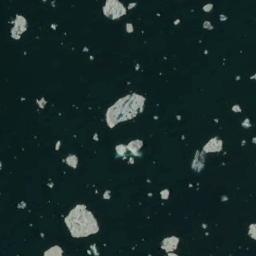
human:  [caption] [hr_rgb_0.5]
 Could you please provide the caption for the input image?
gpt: Some pieces of sea ice of different sizes float in the deep blue sea .

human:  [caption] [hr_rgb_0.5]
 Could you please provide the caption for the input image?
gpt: There are many ice on the deep green sea .

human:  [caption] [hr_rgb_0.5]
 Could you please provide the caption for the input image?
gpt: There are different shapes of sea ice .

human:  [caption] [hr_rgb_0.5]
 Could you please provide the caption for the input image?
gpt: A group of sparse ice cubes floating on the blue sea .

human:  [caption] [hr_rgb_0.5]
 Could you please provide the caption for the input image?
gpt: There are some pieces of sea ice .